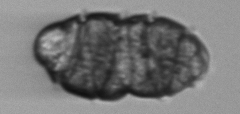
Label: Margalefidinium